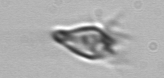
Label: Paratontonia_gracillima